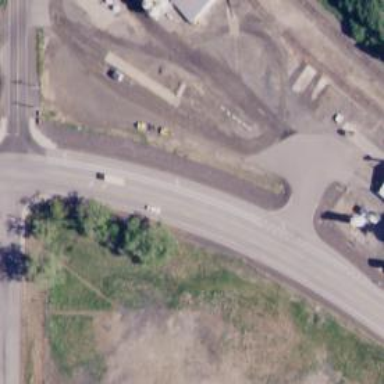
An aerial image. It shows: Trunk highway.